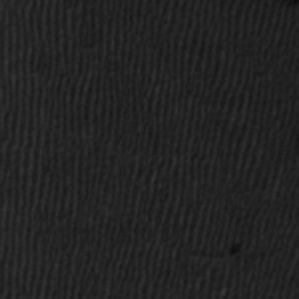
Label: frost